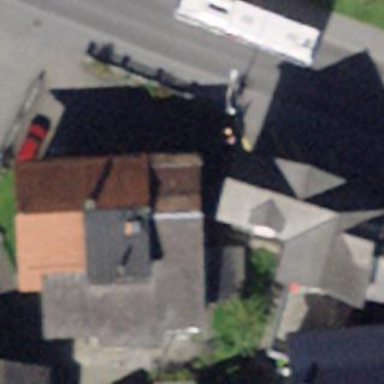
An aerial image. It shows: Residential building with grocery shop.